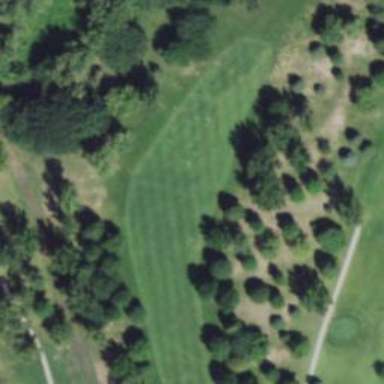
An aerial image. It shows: Golf hole.